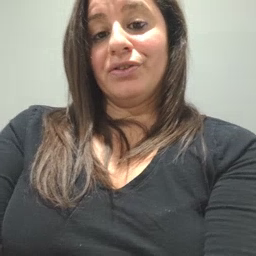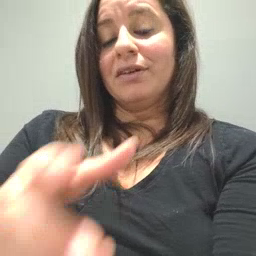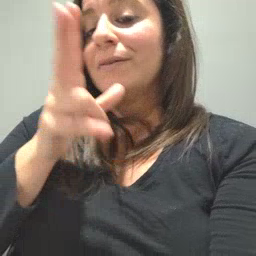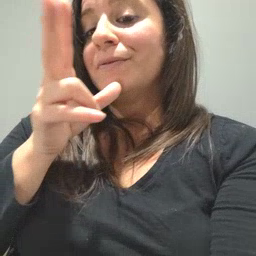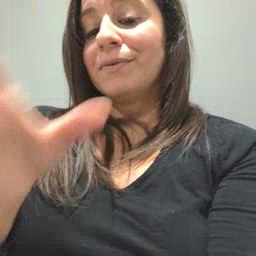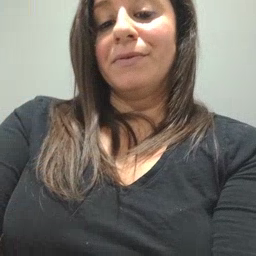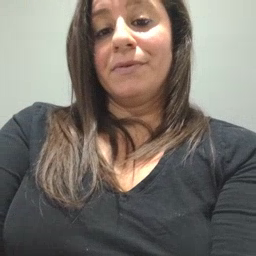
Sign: hen